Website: crate-barrel
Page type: cart
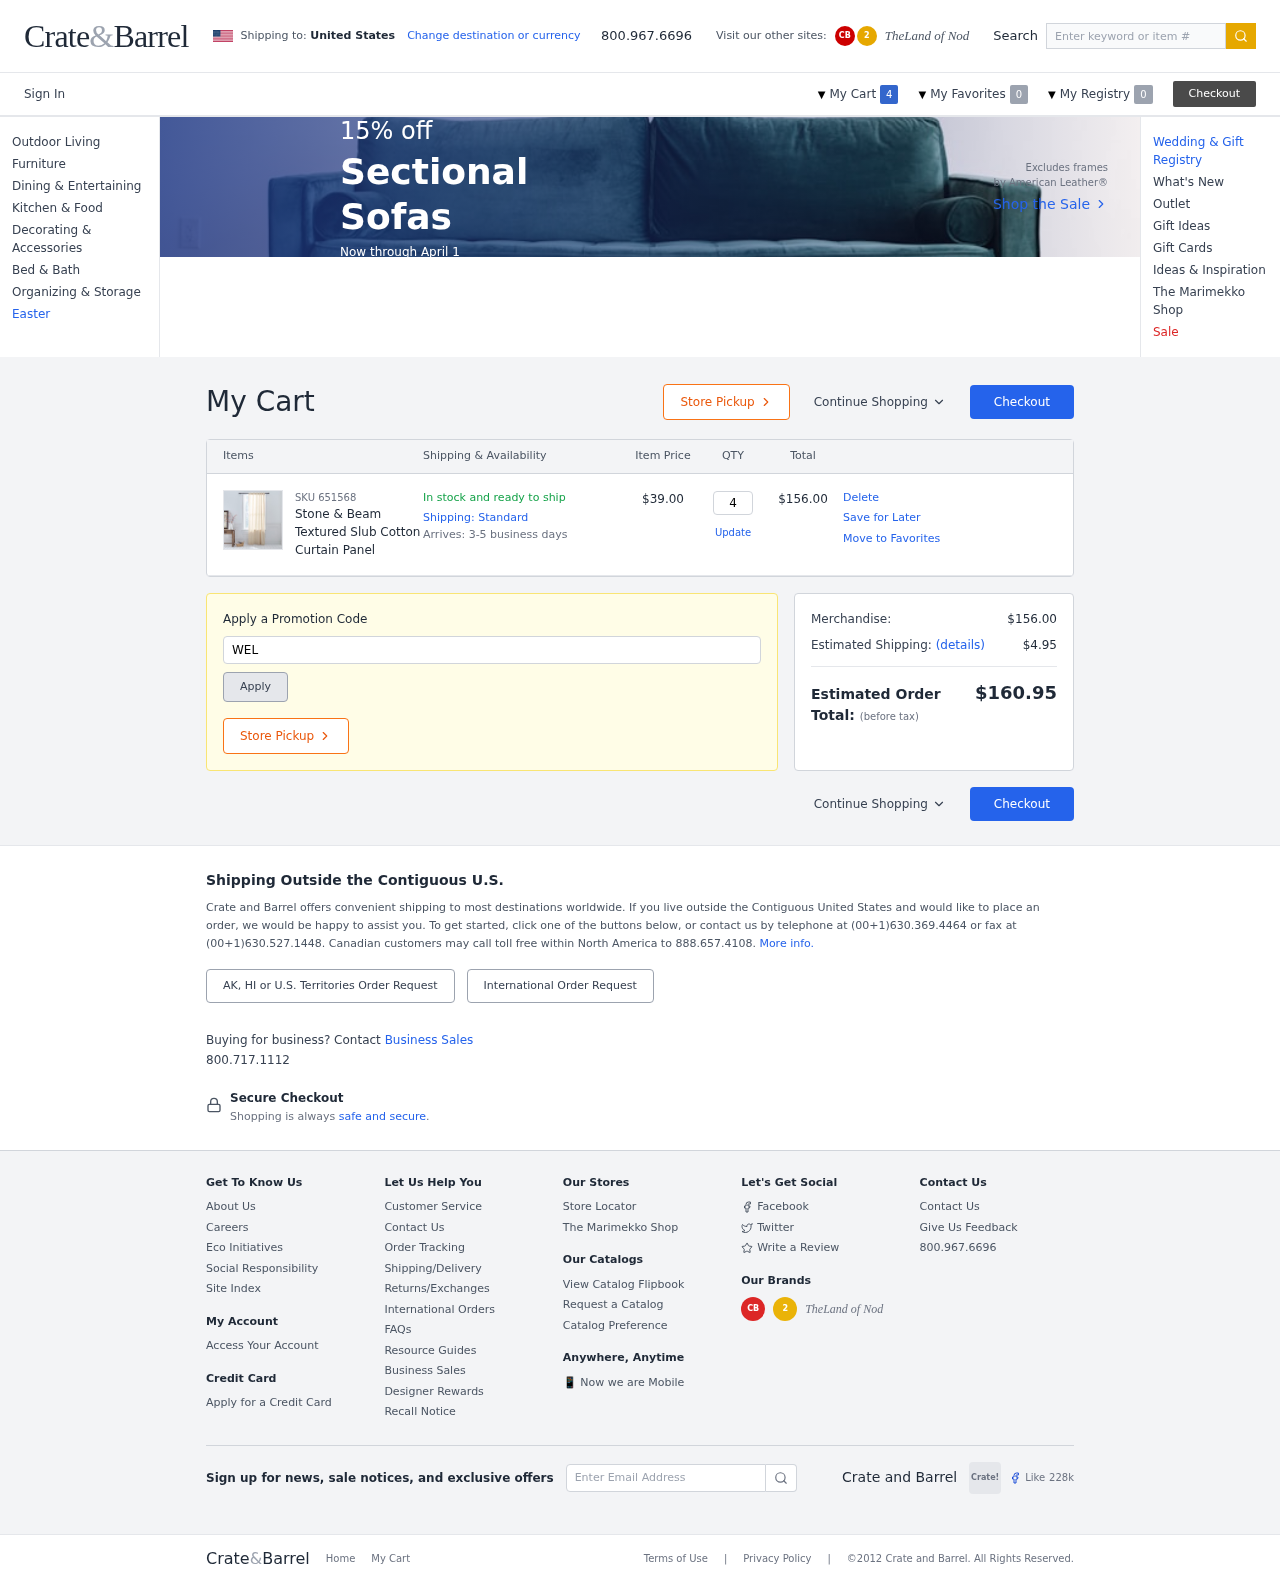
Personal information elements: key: PII_PROMO_CODE
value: WELCOME81
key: PII_COUNTRY
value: United States
Product elements: key: PRODUCT1_NAME
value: Stone & Beam Textured Slub Cotton Curtain Panel
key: PRODUCT1_PRICE
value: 39
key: PRODUCT1_QUANTITY
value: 4
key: PRODUCT1_SKU
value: SKU 651568
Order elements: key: ORDER_NUM_ITEMS
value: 4
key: ORDER_ITEM_TOTAL
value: $156.00
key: ORDER_SUBTOTAL
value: $156.00
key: ORDER_SHIPPING_COST
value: $4.95
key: ORDER_TOTAL
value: $160.95
Search elements: key: HEADER_SEARCH
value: Enter keyword or item #